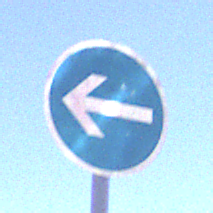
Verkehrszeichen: VorgeschriebeneFahrtrichtungHierLinks
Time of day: Midday
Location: Outdoor (Nature)
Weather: Clear
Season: NotSpecified
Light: Natural